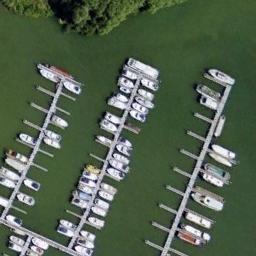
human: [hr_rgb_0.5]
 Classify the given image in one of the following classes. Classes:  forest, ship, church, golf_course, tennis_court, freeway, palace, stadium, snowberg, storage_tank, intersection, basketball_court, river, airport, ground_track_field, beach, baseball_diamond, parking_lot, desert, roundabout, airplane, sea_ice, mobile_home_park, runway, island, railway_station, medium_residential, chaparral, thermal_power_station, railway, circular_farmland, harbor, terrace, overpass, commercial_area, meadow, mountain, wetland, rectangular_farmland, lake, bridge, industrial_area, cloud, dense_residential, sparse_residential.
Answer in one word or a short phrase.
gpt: harbor